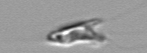
Label: Chrysochromulina_lanceolata